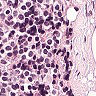
Metastatic tissue present: no